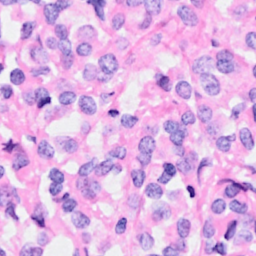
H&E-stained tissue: Breast